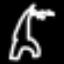
Label: The Eiffel Tower